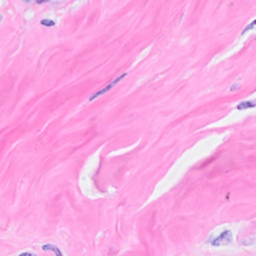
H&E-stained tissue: Breast